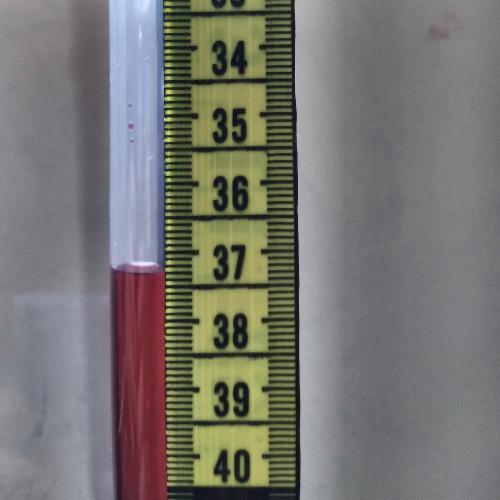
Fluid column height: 37.3 cm